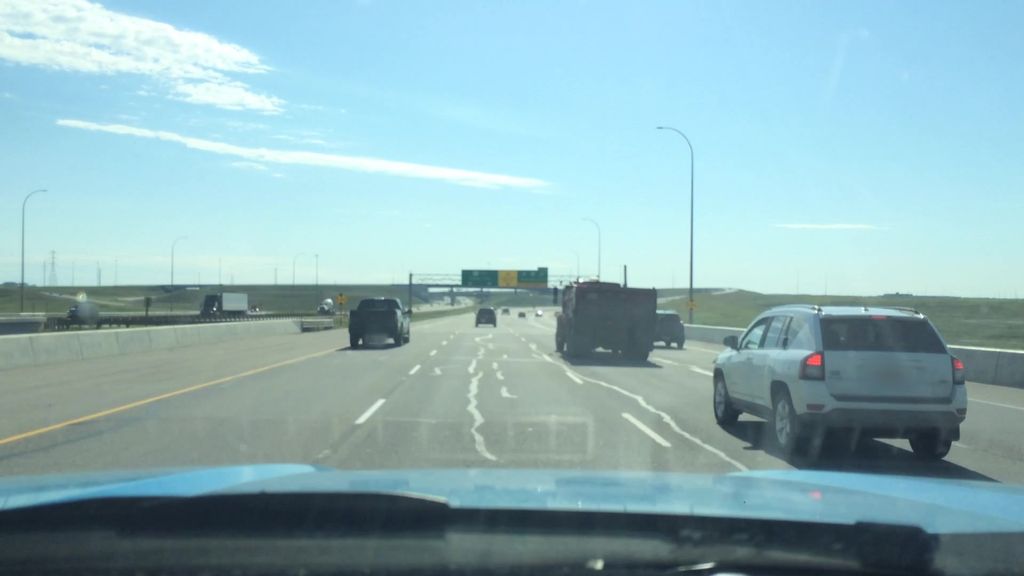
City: calgary